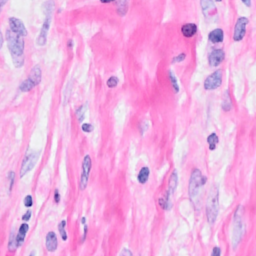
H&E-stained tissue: Breast